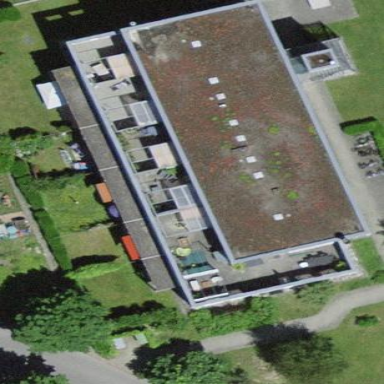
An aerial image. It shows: Apartment building with flat roof.